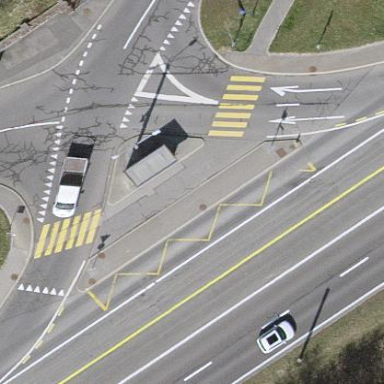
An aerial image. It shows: Pedestrian road with asphalt surface.